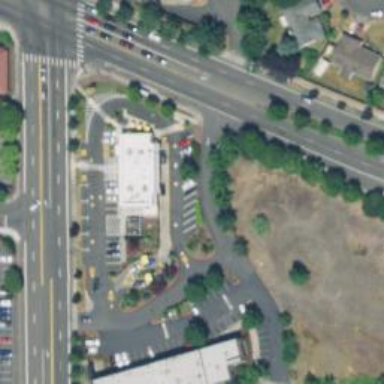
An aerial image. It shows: Retail area.